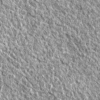
Label: not_dusty